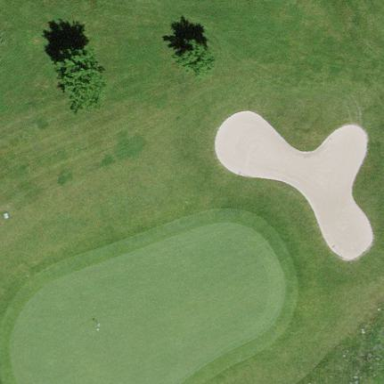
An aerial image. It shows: Golf bunker filled with sandy terrain.